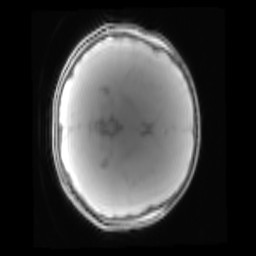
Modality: PDw
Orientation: axial
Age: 13
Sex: female
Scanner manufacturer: siemens
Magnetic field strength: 3 T
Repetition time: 0.25 s
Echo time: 0.00103 s